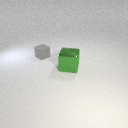
small gray rubber cube behind large green metal cube